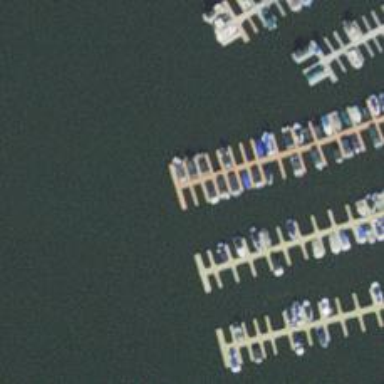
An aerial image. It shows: Man-made pier.